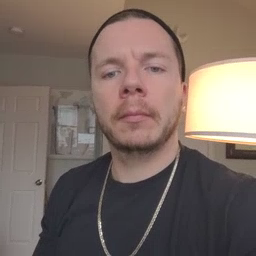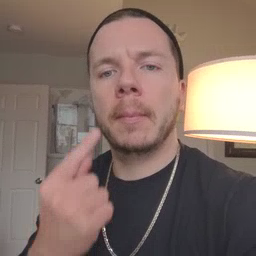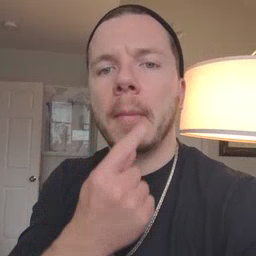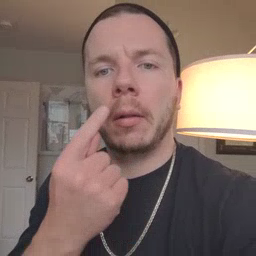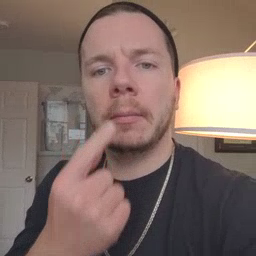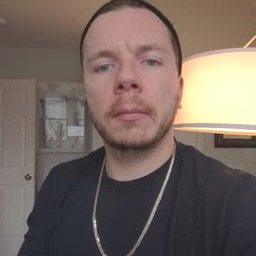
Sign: mouth